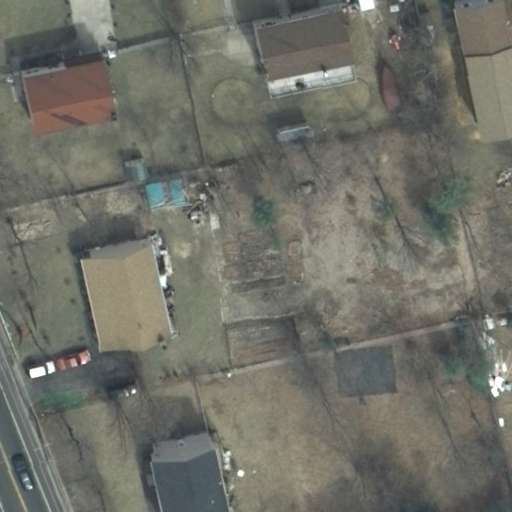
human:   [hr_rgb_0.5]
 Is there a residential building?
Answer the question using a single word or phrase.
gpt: yes

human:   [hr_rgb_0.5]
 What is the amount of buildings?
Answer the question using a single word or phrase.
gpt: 5

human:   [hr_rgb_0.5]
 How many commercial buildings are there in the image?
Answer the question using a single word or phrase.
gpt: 0

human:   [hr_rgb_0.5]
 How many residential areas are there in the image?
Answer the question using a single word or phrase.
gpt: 1

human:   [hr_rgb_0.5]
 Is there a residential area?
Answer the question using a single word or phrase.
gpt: yes

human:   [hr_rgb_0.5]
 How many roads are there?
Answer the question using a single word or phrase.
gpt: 1

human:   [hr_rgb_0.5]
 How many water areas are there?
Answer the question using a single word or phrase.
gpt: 0

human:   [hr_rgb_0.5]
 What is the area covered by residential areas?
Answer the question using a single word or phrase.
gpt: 10611m2

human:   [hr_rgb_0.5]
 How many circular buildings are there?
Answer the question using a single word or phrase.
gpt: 0

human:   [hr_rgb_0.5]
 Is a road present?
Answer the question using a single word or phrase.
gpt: yes

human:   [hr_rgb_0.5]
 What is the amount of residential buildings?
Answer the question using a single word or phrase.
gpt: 5

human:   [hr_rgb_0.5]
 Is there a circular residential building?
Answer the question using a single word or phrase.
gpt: no

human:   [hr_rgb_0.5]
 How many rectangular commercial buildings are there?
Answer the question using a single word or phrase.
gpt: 0

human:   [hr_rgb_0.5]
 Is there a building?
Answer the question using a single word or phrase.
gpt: yes

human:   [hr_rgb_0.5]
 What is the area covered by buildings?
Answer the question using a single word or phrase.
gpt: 1049m2

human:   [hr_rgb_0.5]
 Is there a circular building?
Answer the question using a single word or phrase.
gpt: no

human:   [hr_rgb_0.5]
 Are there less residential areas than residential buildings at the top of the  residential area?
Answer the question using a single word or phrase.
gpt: yes

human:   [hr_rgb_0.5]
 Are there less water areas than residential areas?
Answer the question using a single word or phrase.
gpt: yes

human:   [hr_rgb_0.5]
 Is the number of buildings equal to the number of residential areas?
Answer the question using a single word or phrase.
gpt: no

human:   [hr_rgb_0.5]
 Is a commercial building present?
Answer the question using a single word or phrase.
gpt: no

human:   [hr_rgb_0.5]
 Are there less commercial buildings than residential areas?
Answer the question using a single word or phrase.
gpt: yes

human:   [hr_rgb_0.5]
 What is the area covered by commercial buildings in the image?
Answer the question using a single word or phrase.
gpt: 0m2

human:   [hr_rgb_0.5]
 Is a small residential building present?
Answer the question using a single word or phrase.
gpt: no

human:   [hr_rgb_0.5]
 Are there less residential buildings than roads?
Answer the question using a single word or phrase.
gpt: no

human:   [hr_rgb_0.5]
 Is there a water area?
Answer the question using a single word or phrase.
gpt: no

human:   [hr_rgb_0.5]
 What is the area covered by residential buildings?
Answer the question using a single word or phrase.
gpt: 1049m2

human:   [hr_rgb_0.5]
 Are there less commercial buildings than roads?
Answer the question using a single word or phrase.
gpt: yes

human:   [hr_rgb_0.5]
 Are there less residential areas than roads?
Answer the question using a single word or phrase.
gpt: no

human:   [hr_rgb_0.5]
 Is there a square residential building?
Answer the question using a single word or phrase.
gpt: no

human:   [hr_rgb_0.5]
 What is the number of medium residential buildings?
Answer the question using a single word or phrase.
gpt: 5

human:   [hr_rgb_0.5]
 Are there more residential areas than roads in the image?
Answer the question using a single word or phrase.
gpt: no

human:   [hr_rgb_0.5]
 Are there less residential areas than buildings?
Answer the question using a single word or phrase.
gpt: yes

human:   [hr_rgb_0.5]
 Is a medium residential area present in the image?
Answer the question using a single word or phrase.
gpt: no

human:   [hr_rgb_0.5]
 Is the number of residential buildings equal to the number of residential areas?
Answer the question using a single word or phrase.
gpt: no

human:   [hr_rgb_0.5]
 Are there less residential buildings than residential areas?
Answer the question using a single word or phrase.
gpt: no

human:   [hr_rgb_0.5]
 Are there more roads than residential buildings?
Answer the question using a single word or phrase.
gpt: no

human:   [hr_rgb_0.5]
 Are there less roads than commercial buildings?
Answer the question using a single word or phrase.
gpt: no

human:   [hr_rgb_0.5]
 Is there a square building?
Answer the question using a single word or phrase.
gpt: no

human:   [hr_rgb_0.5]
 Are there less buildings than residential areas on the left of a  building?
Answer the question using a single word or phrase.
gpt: no

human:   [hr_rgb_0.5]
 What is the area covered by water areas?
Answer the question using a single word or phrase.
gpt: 0m2

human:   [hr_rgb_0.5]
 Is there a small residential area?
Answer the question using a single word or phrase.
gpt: no

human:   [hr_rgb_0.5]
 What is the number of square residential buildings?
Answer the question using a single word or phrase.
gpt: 0

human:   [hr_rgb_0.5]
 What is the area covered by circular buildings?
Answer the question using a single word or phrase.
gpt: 0m2

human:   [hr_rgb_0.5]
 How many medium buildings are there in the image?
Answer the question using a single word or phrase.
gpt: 5

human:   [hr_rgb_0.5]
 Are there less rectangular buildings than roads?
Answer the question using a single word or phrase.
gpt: no

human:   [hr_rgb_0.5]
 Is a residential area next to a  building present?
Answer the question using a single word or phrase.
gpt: yes

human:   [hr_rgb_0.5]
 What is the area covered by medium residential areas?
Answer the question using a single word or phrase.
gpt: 0m2

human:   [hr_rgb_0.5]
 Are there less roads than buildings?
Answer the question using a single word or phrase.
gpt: yes

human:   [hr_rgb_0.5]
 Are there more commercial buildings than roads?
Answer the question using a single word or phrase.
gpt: no

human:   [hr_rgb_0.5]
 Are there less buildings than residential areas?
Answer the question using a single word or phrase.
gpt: no

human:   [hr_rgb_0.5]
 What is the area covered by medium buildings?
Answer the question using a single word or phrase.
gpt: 1049m2

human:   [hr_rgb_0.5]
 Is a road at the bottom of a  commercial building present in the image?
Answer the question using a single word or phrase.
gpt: no

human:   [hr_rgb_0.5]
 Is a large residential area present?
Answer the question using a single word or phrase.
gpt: yes

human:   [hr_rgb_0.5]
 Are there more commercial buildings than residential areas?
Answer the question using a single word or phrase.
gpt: no

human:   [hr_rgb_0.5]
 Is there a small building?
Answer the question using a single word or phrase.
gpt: no

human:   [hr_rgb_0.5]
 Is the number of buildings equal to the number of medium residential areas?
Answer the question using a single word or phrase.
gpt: no

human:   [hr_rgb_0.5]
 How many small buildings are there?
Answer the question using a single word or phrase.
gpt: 0

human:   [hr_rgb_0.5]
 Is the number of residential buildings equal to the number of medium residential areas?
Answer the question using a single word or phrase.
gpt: no

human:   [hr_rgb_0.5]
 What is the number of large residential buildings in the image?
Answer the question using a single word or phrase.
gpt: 0

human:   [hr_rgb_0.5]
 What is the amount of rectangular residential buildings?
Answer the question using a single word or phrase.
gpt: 3

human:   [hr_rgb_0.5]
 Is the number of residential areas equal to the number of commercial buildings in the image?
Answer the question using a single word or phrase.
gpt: no

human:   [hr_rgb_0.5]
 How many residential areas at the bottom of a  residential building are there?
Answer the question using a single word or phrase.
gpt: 1

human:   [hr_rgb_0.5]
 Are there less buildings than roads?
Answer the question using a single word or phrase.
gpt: no

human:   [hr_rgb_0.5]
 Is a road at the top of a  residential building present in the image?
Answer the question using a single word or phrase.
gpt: no